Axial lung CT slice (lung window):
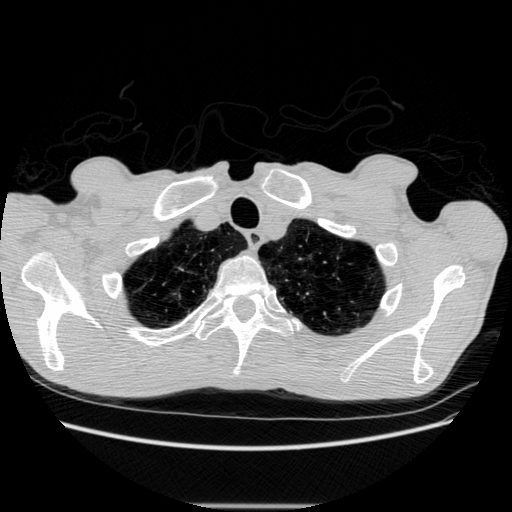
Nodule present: no